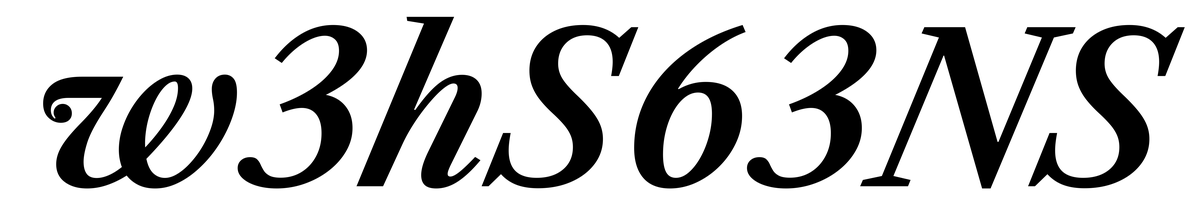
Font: LibreCaslonText-Italic_SemiBold_Italic